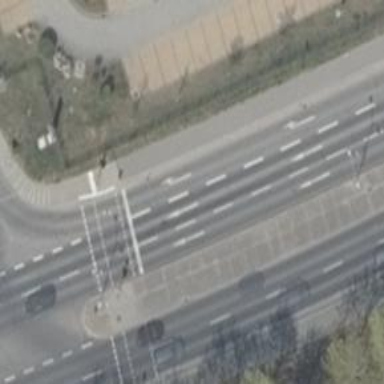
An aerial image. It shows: Road with traffic signals.